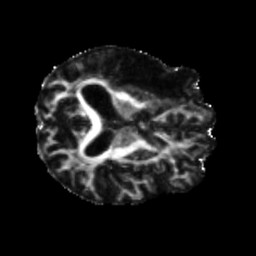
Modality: FA
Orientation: axial
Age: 71
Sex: male
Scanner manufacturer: siemens
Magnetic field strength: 3 T
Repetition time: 5.25 s
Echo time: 0.08 s